Field crop: maize
Growth stage: 2
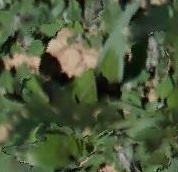
Species: maize